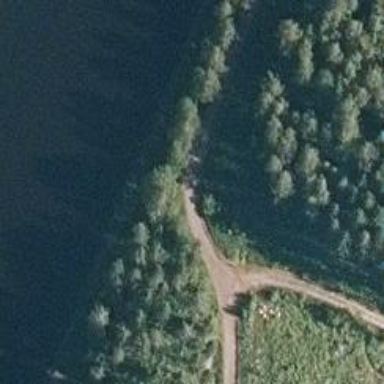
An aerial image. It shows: Path.